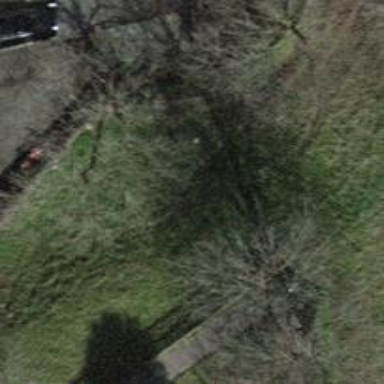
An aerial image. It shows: Brown bench in the vicinity.